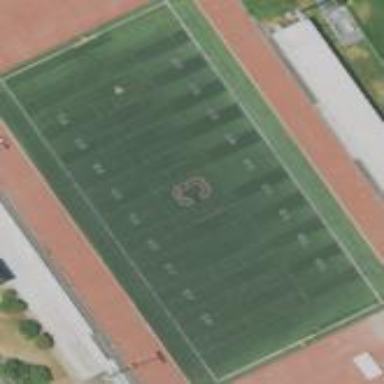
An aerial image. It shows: Artificial turf pitch used for American football.